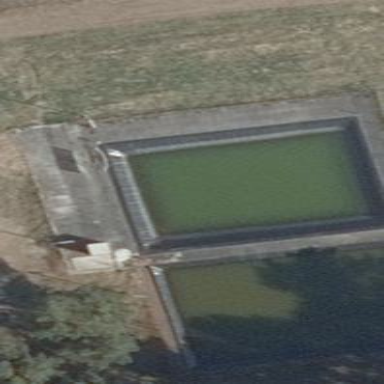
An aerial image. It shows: Image of wastewater.